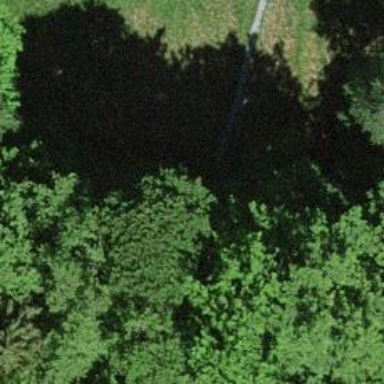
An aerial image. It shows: Ground path.